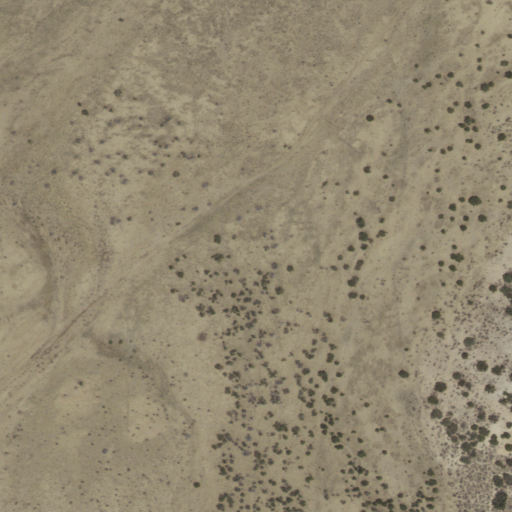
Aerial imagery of valley in New Mexico named Ojo Canyon containing shrub and grassland